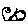
Label: smiley face